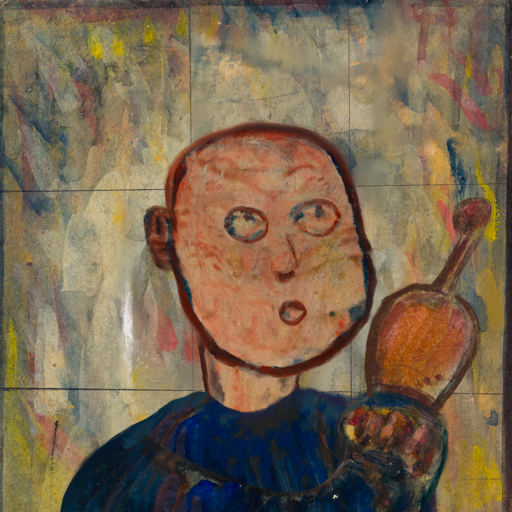
Background: GypsyMother, Head And Neck Side: Orphan, Face Side: Orphan, Bust: Pipe, Hair Side: Blank, Head Accessory: Blank, Second Necklace: Blank, Necklace: Blank, Baby: Blank